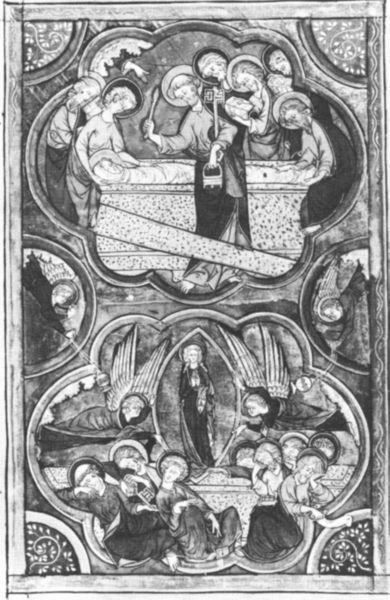
Titel: Psalter
Institution: Krivoklát, Castle Library
Schlagwörter: flügel, männer, tür, tod, toter, holland, engel, schlafen, enge, stab, foto, buch, stich, schnitzerei, sarg, grab, heilige, schlüssel, maria, petrus, szenen, grablegung, auferstehung, himmelfahrt, ruhend, mandorla, buchmalerei, leichman